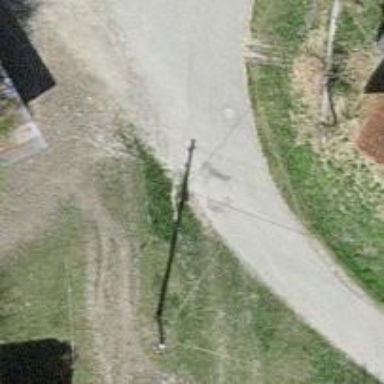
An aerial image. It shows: Driveway leading to service road.